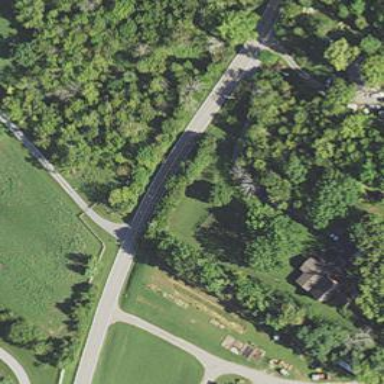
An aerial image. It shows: Secondary road.